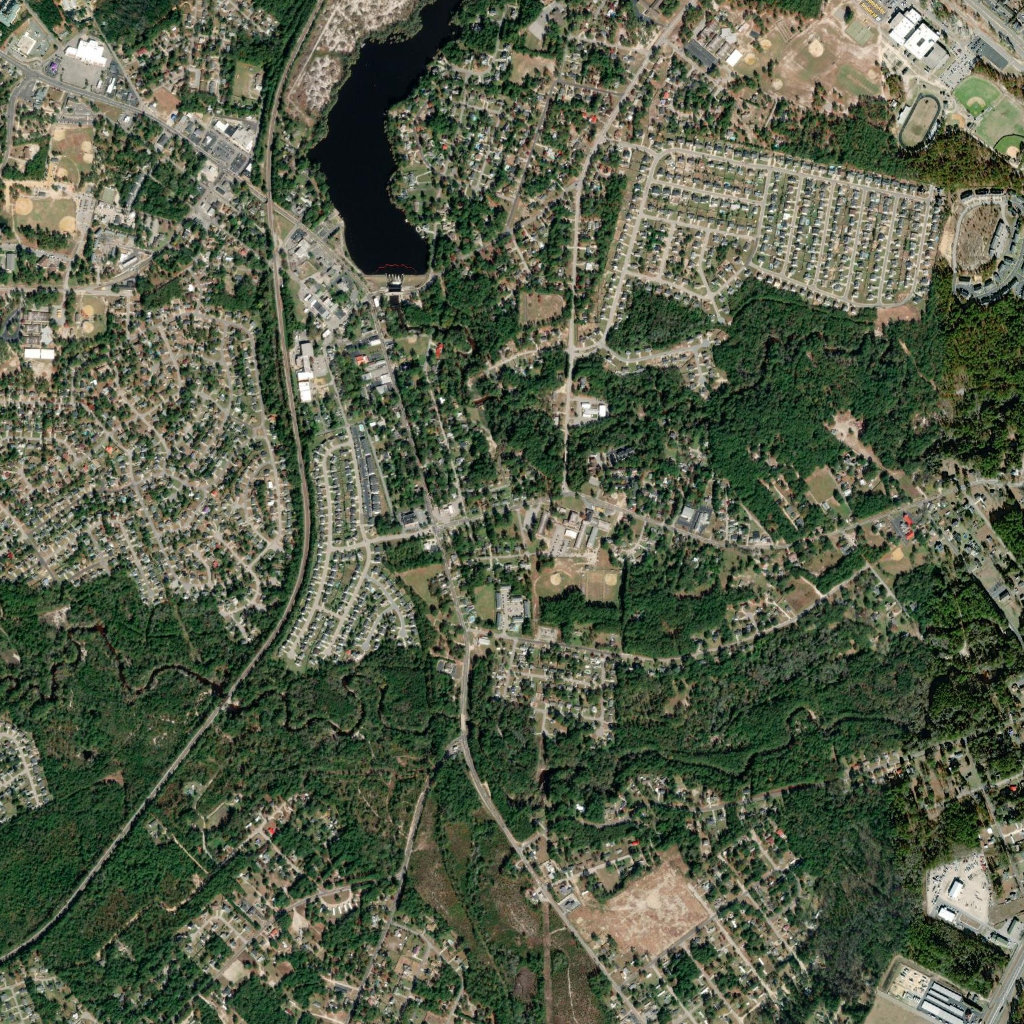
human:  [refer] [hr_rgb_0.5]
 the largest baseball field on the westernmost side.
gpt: <box>[[1, 19, 7, 22, 0]]</box>